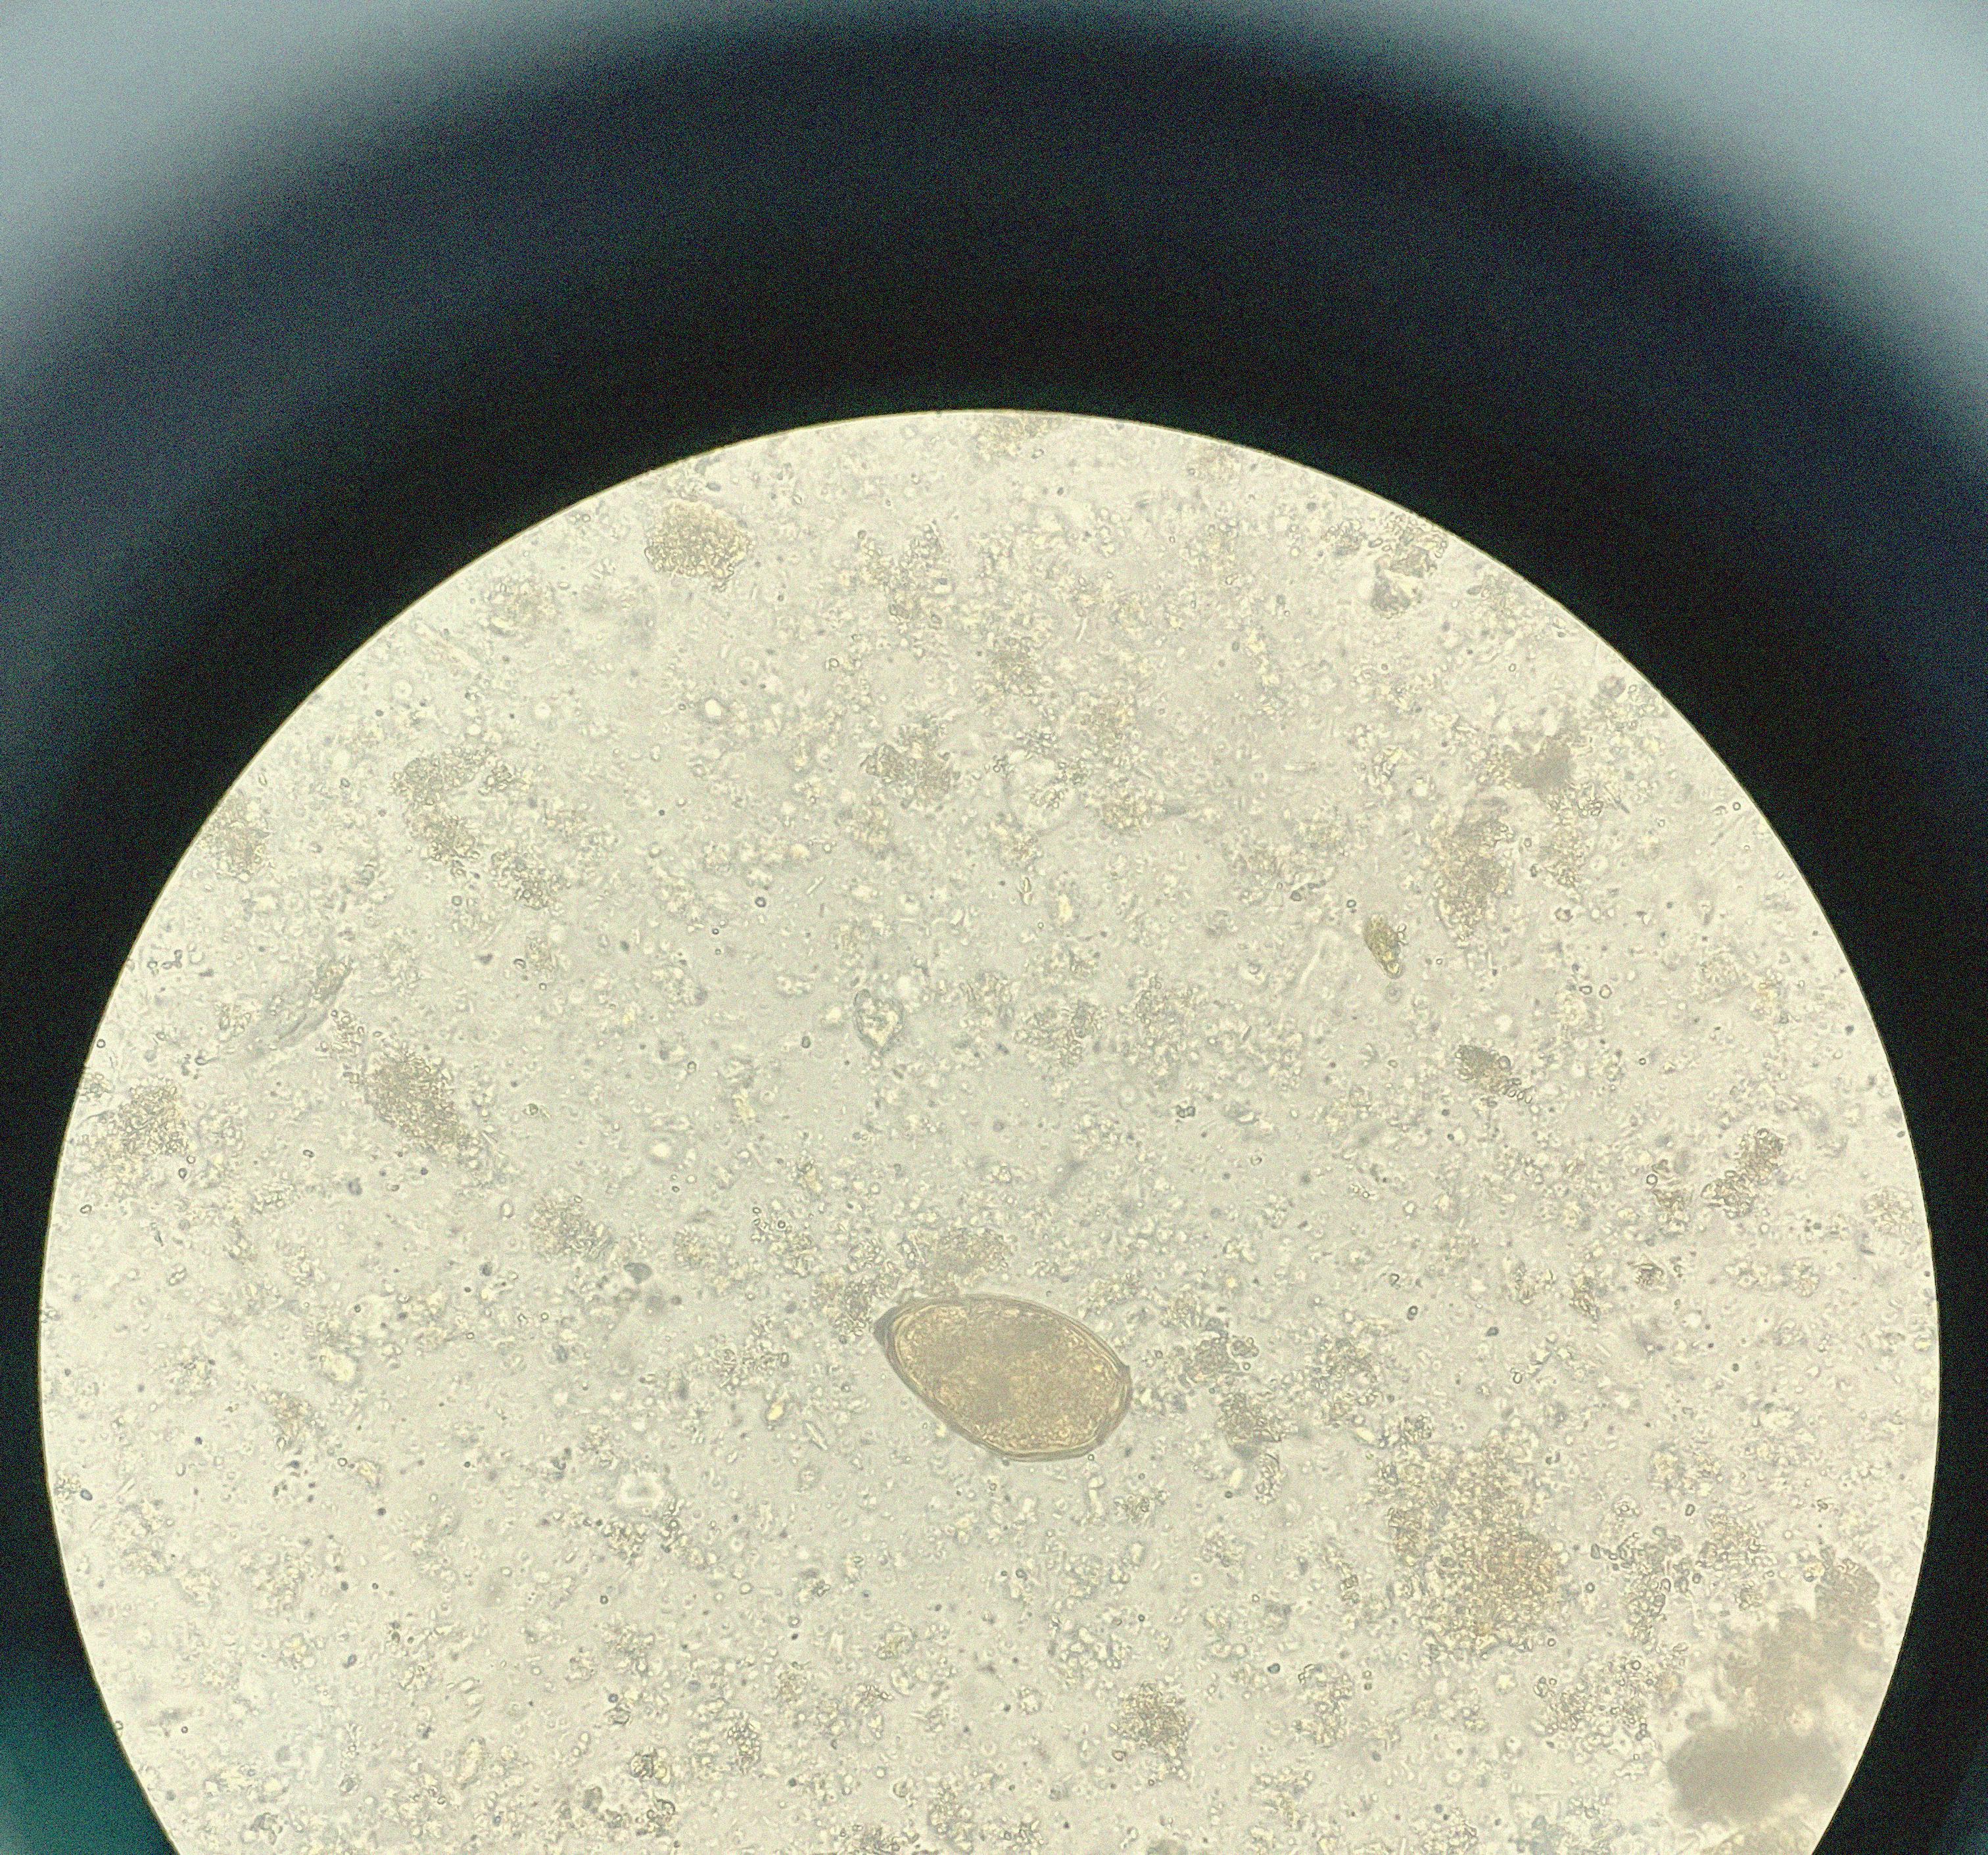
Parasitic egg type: Paragonimus spp